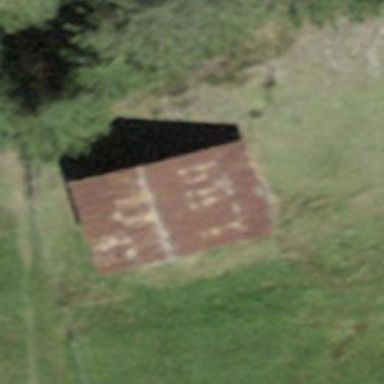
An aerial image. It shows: Rural barn.